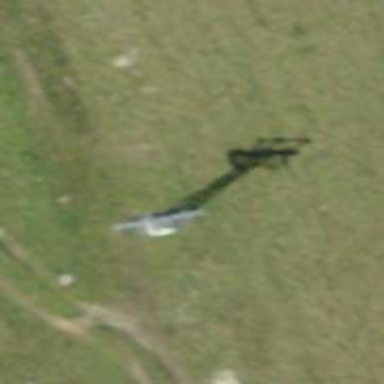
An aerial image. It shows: Pylon for aerialway.